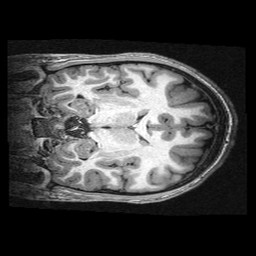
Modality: T1w
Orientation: coronal
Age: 14
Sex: male
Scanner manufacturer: siemens
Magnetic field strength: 3 T
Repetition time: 2.3 s
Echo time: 0.00336 s